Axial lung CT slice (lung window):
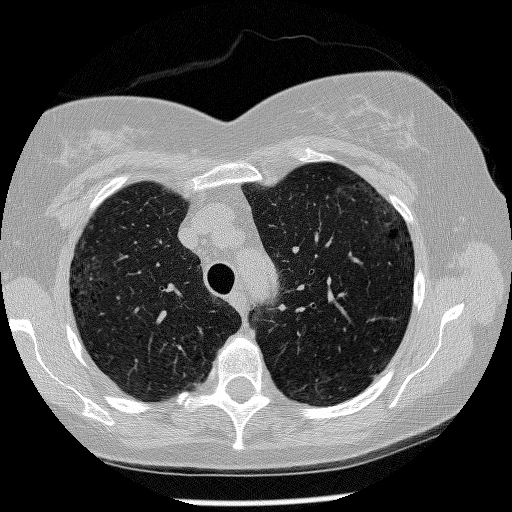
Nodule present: no